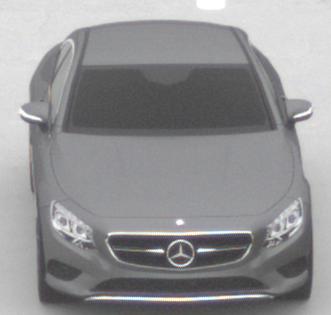
Make: Mercedes-Benz
Model: S 400 Coupé
Detailed model: S-Class (217) Coupé
Model produced from: 2015/10
Model produced until: 2017/09
Doors: 2
Color: gray
Road condition: dry road
Daytime: midday
Contrast: low contrast